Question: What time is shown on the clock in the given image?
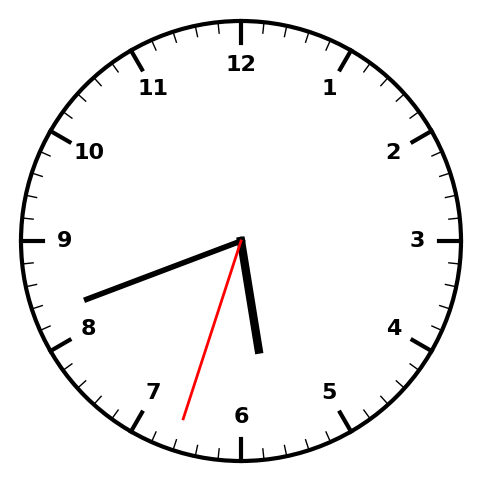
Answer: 05:41:33